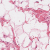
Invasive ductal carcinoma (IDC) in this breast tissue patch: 0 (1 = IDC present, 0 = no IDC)